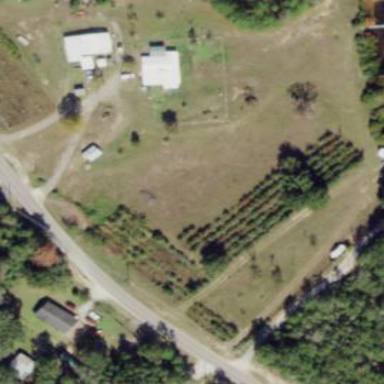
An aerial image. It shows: Plant nursery with trees.